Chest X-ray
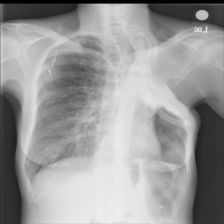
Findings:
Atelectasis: positive
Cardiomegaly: negative
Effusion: negative
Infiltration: negative
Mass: negative
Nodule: positive
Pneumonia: negative
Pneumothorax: negative
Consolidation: positive
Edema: negative
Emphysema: negative
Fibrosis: negative
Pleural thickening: negative
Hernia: negative